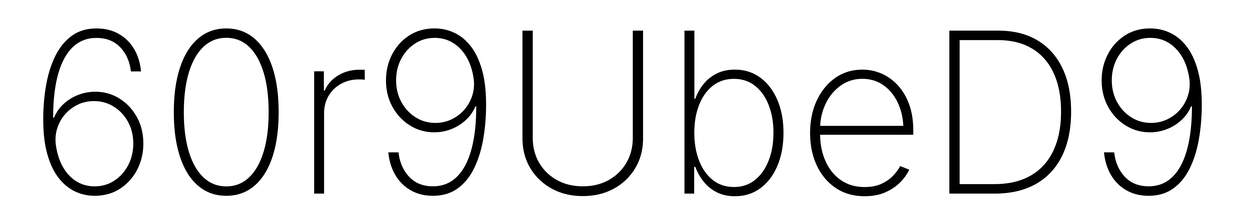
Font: Inter_ExtraLight